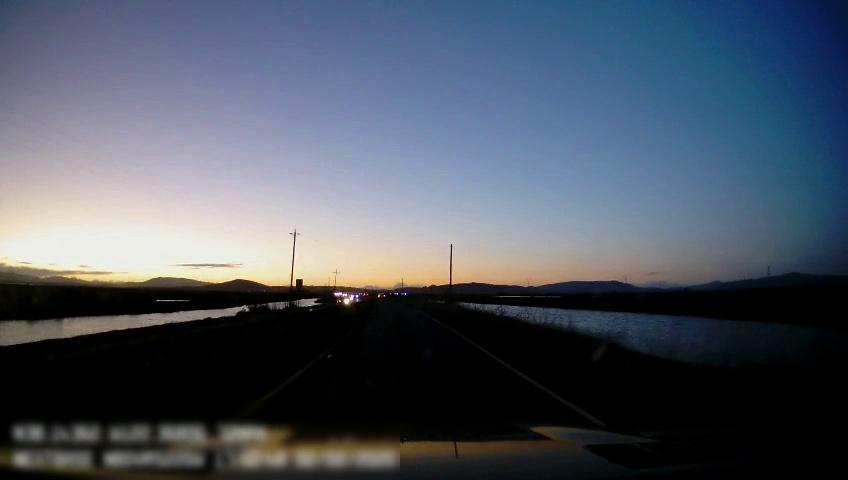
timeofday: Dusk/Dawn/Twilight
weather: Sunny
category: Drivable Space
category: Lanes | Current Lane
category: Lanes | Current Lane